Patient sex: M
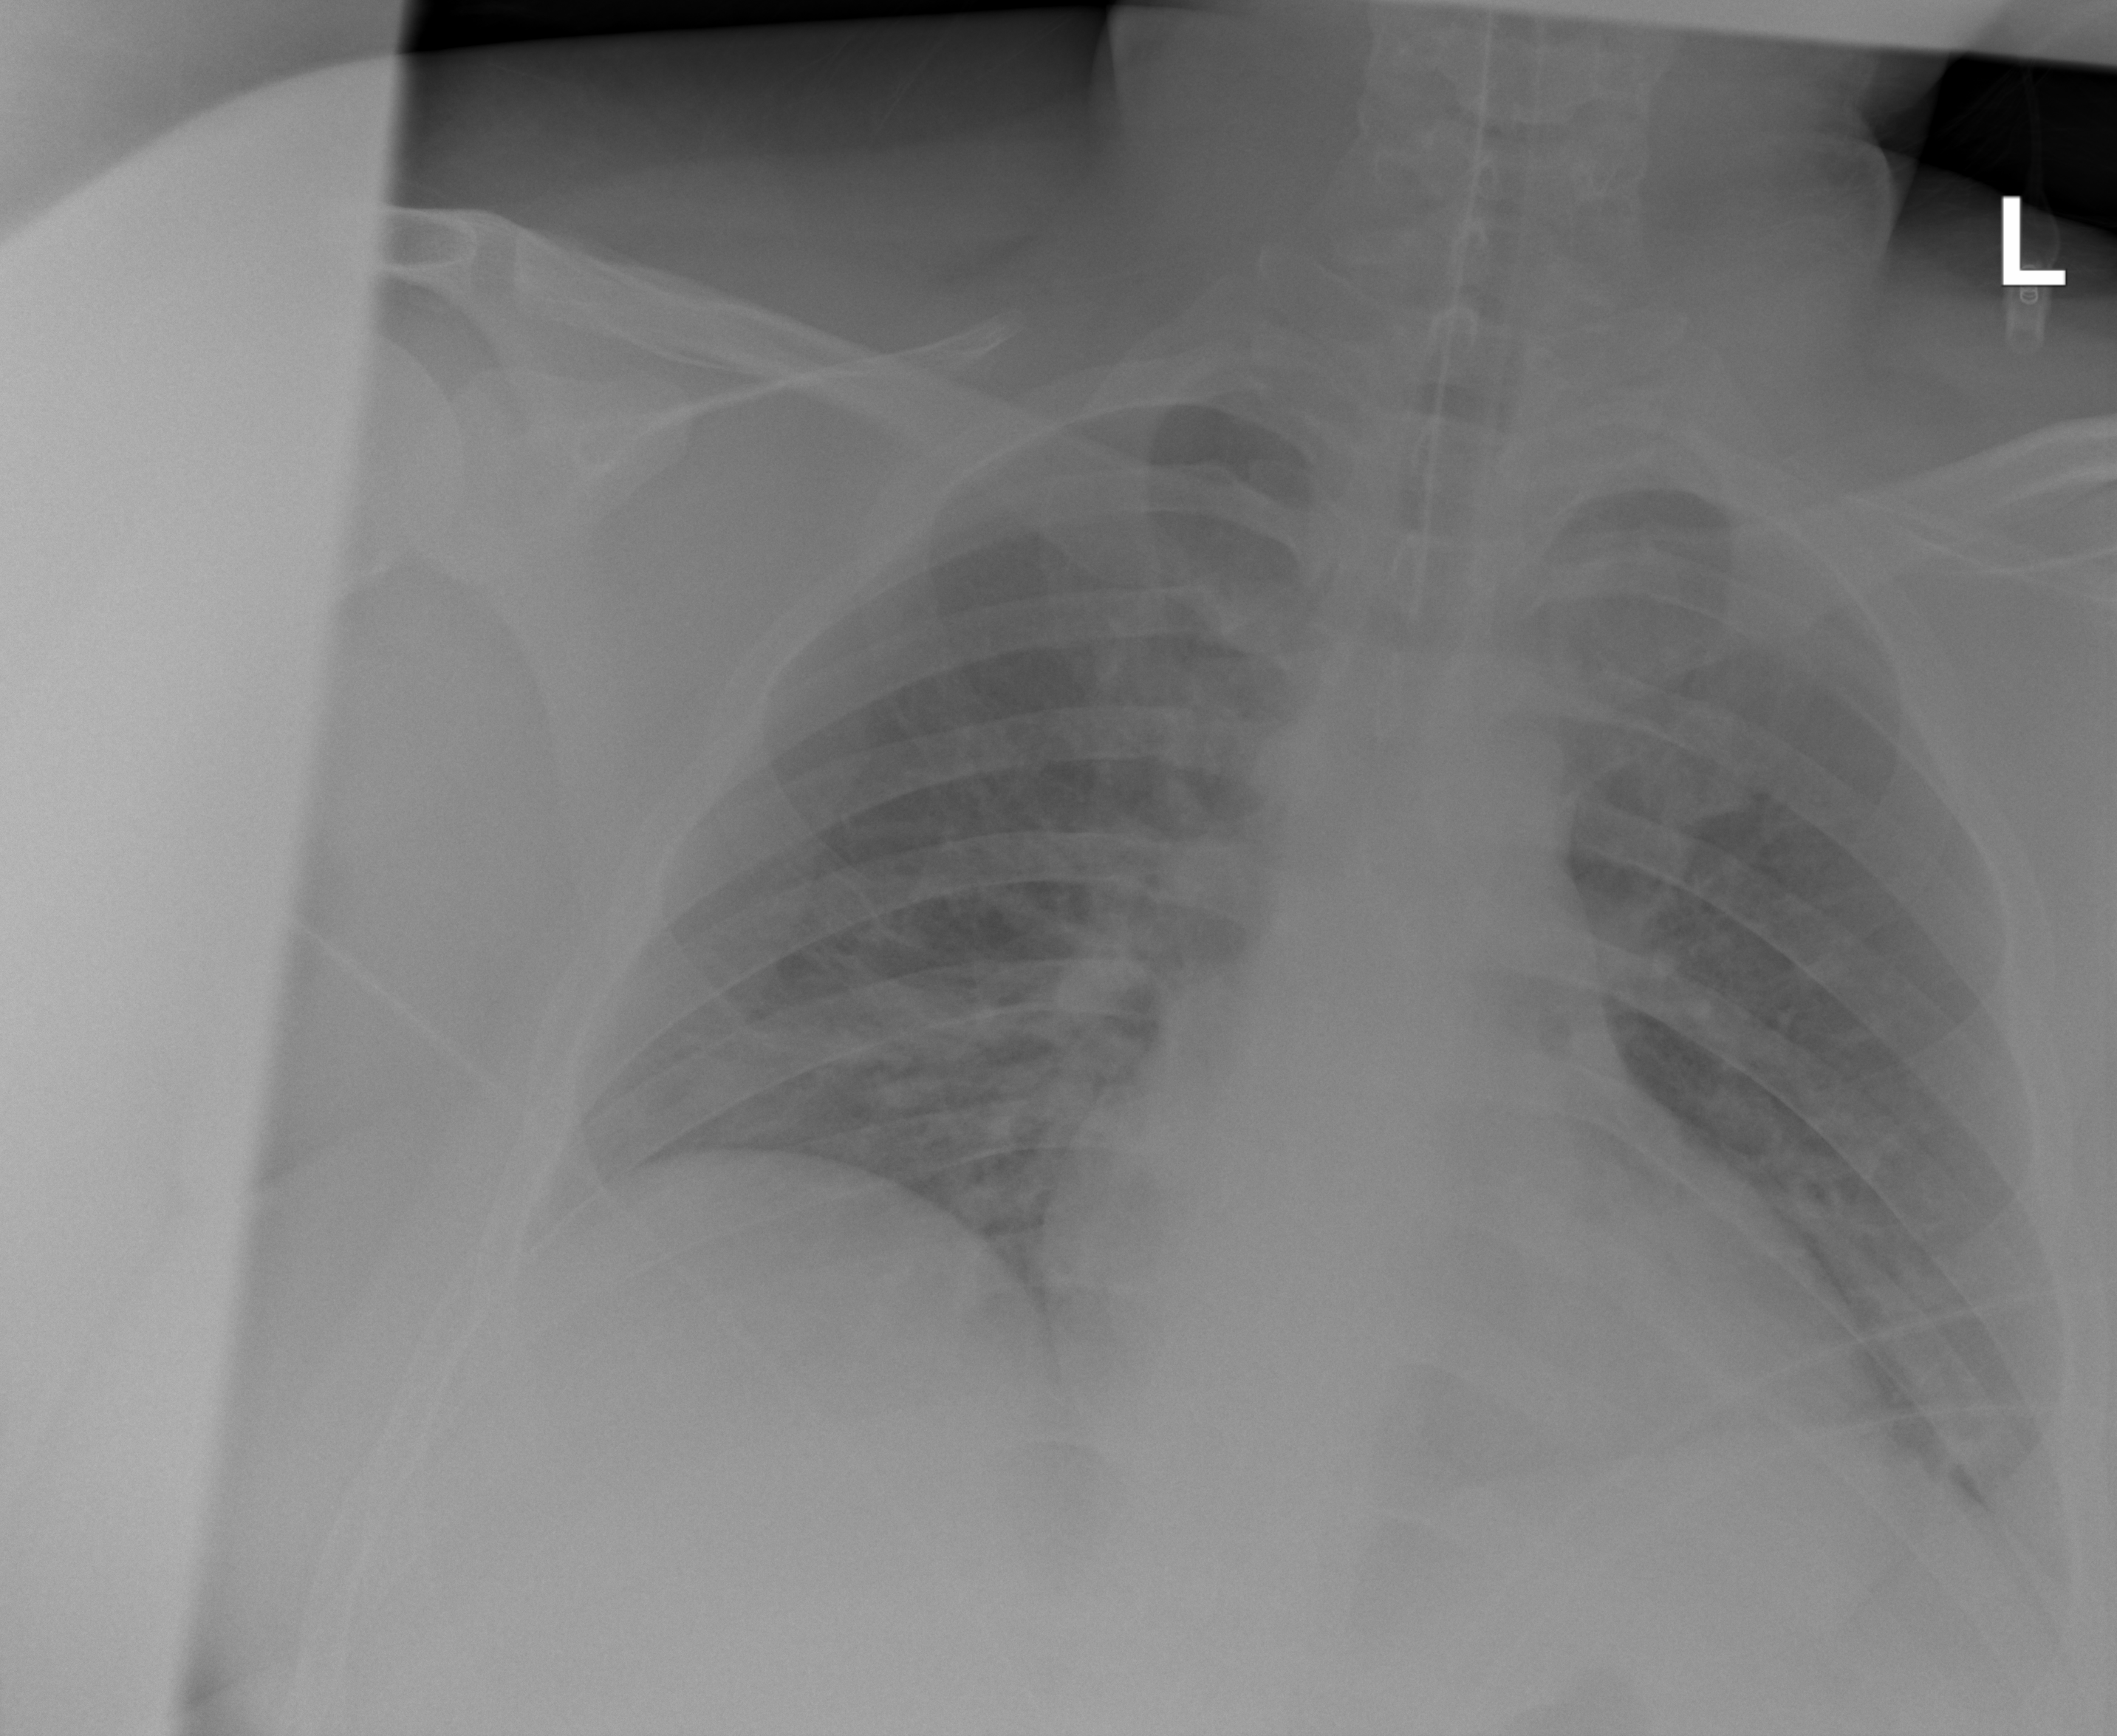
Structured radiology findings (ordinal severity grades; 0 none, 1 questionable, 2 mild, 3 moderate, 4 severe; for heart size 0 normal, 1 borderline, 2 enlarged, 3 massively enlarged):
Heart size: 0
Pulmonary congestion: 1
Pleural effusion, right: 0
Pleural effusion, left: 0
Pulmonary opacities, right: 0
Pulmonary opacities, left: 0
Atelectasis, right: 0
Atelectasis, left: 0